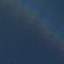
Land use / land cover: SeaLake